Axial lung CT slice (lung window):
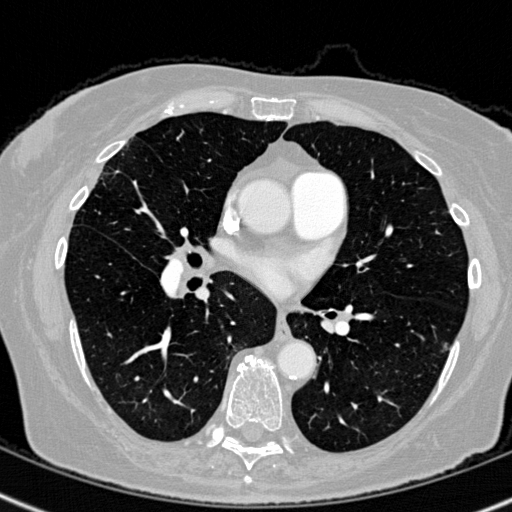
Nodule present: no